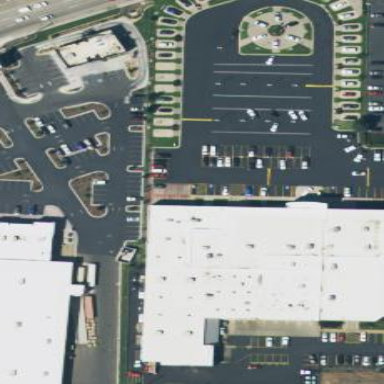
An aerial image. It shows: Building that houses car shop.